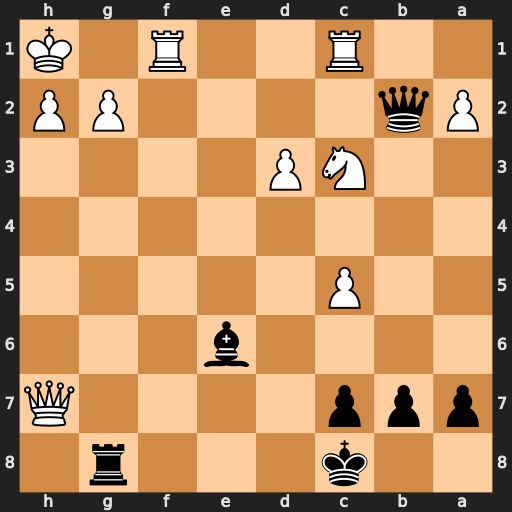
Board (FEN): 2k3r1/ppp4Q/4b3/2P5/8/2NP4/Pq4PP/2R2R1K
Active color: b
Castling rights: -
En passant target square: -
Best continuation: Qxg2#